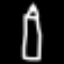
Label: pencil